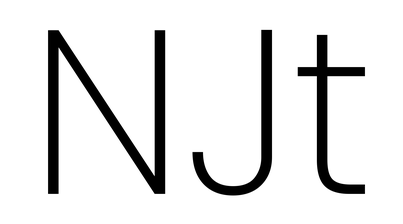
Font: Poppins-ExtraLight